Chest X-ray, PA view. Patient: 71 years old, sex F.
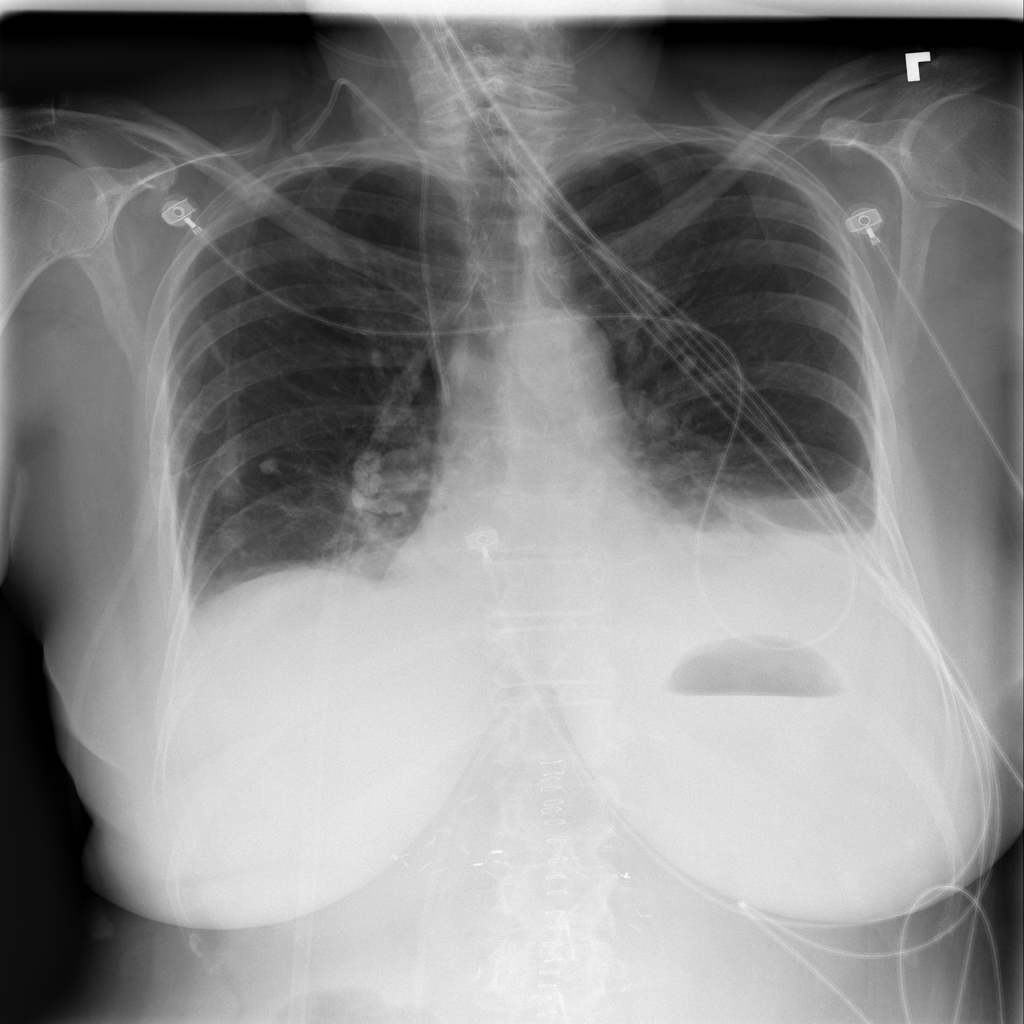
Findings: Effusion